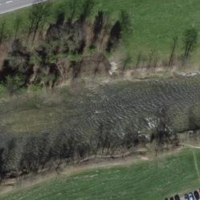
EUNIS habitat code: 24
Species observed at this site:
Clematis vitalba